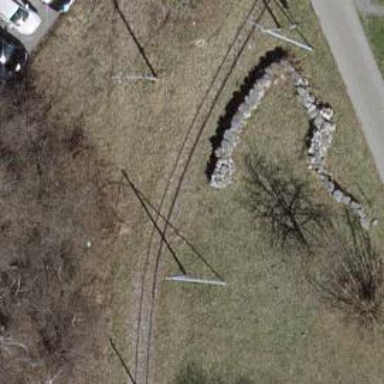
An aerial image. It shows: Railway halt.